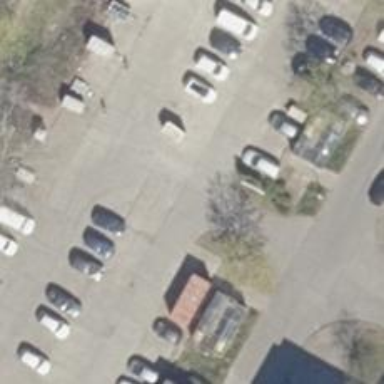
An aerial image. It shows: Concrete parking aisle on service road.